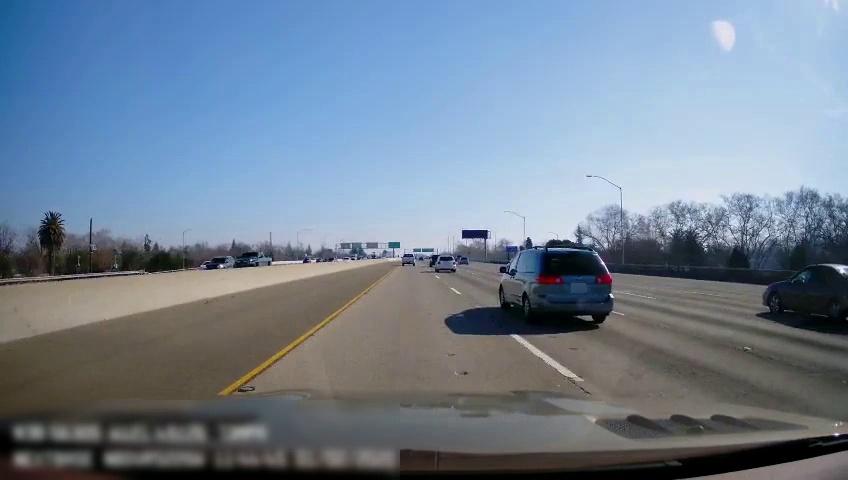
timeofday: Day
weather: Sunny
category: Vehicles | Car
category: Vehicles | SUV
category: Vehicles | Truck
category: Vehicles | Car
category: Drivable Space
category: Vehicles | Truck
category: Vehicles | Van
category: Vehicles | Car
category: Vehicles | Truck
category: Vehicles | SUV
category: Lanes | Current Lane
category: Lanes | Current Lane
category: Lanes | Alternate Lane
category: Lanes | Alternate Lane
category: Lanes | Alternate Lane
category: Traffic | Signs
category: Traffic | Signs
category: Traffic | Signs
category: Traffic | Signs
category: Traffic | Signs
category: Traffic | Signs